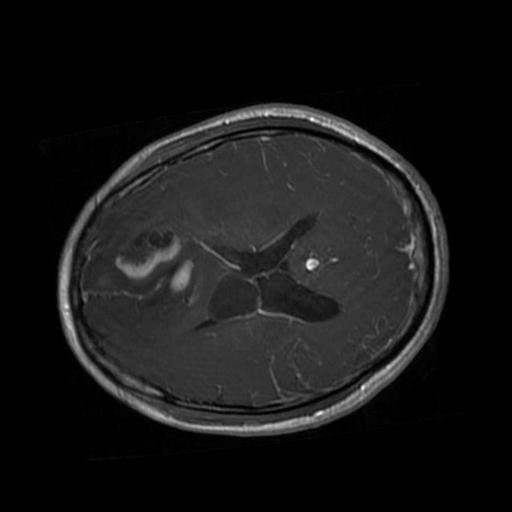
Label: brain_glioma